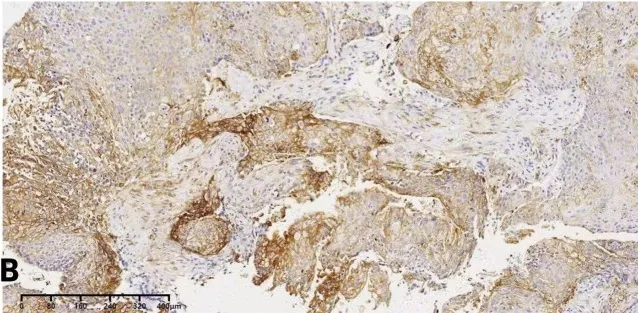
(B) The immunohistochemical PD-L1 detection.
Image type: pathology (immunostaining)